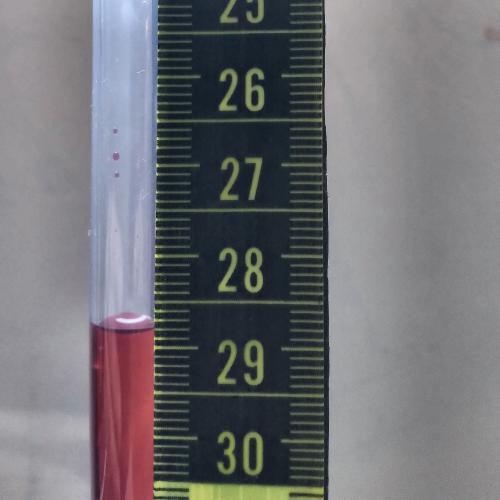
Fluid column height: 28.8 cm